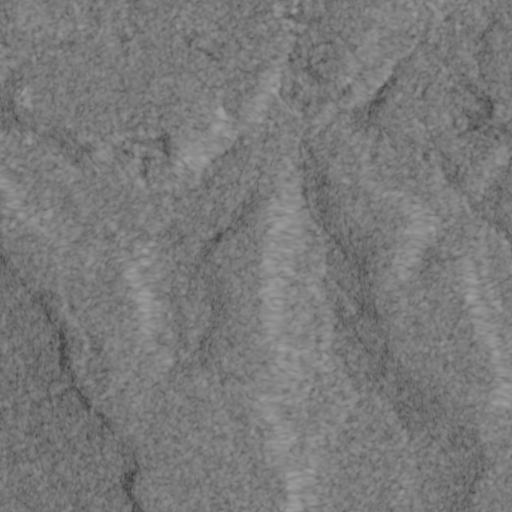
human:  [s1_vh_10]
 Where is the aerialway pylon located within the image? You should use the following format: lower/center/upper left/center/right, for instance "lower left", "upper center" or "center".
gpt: The aerialway pylon is located in the lower left of the image.
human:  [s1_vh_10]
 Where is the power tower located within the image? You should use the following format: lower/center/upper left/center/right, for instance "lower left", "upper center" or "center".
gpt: The power tower is located in the center left of the image.
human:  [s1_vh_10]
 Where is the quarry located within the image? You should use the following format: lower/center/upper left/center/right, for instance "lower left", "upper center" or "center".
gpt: The quarry is located in the upper of the image.
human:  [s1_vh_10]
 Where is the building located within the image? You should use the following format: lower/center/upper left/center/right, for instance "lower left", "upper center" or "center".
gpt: There is no building in the image.

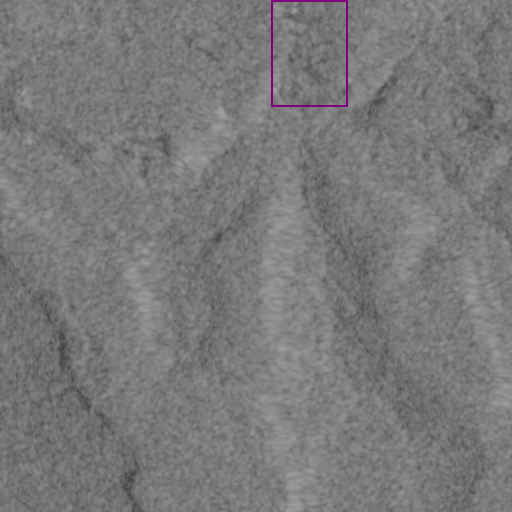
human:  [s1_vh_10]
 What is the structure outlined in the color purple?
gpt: The structure outlined in purple is a quarry.
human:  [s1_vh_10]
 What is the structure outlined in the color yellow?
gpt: There is no yellow outline.